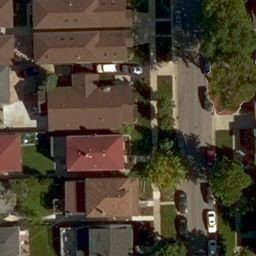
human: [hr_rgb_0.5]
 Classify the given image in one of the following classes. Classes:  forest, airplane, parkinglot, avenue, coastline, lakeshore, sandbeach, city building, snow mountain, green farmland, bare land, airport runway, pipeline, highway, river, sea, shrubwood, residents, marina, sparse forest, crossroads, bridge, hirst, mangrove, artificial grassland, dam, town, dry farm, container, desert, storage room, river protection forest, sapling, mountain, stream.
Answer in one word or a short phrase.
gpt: residents